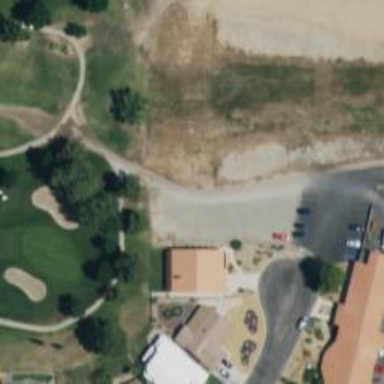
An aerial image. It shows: Path for both roads and golfers.